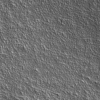
Label: not_dusty